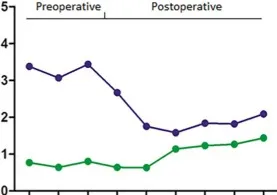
Phosphorus. Levels preoperatively and postoperatively.
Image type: pathology (giemsa)